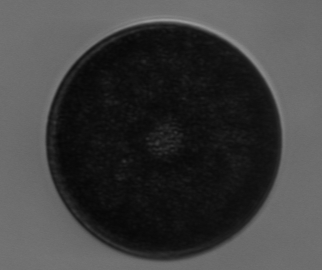
Label: Coscinodiscus